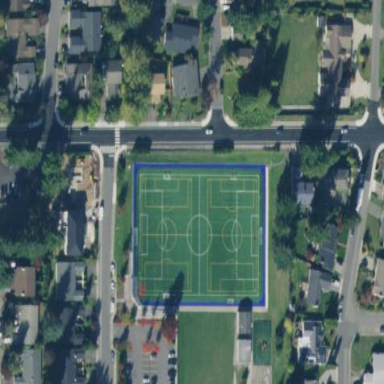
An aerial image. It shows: Artificial turf recreation ground.